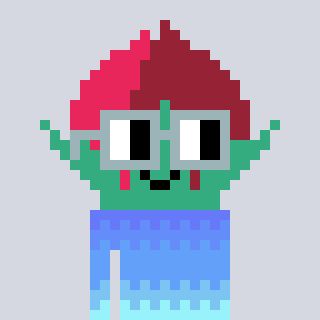
a pixel art character with square dark gray glasses, a rosebud-shaped head and a cold-colored body on a cool background